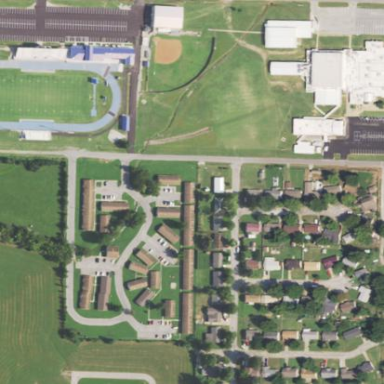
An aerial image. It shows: School.